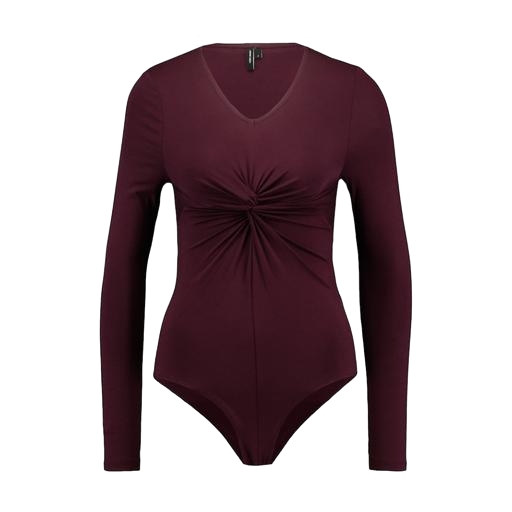
her longsleeve top, long-sleeve top, casual and long sleeves, white background